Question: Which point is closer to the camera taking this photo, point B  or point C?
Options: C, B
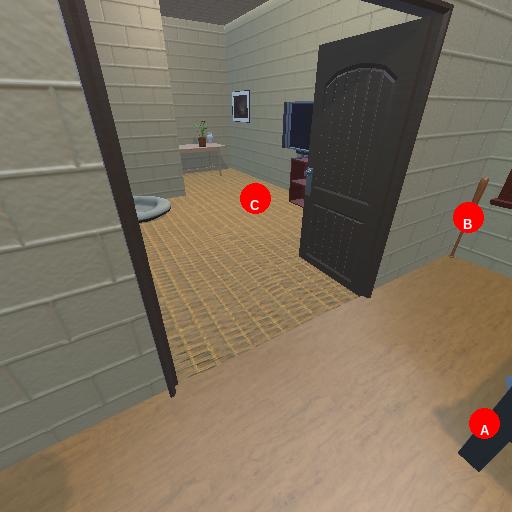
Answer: C